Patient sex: F
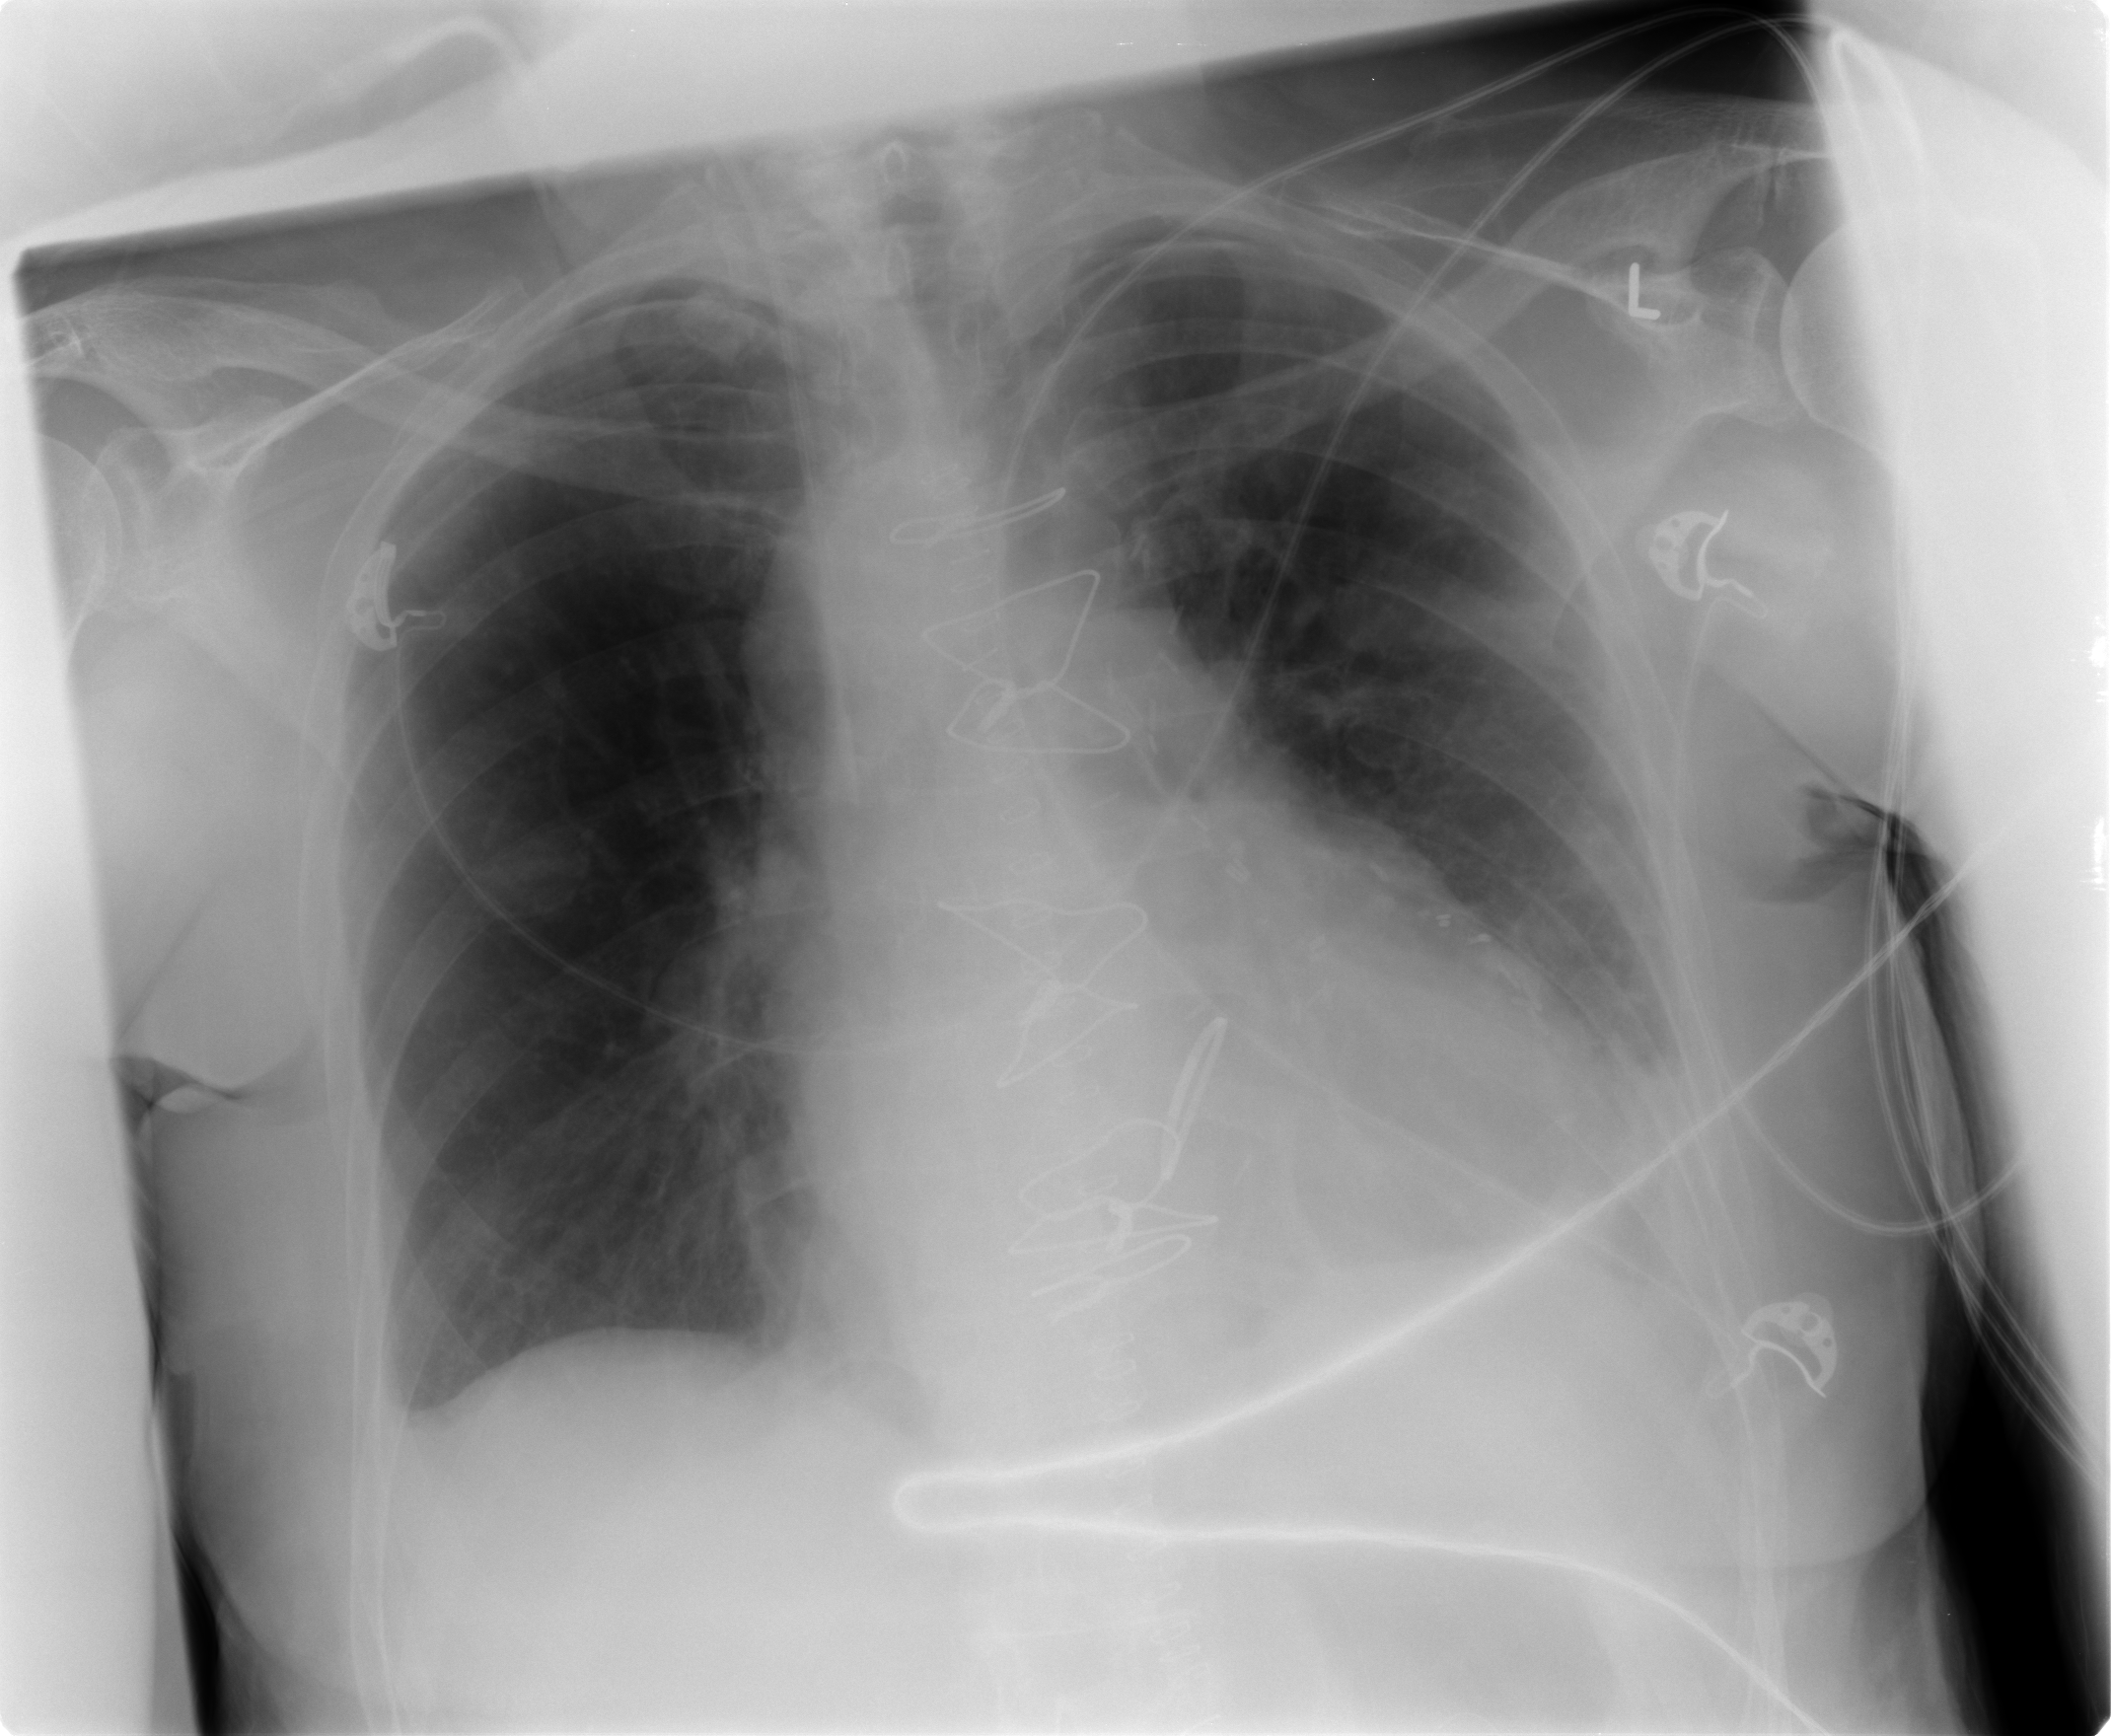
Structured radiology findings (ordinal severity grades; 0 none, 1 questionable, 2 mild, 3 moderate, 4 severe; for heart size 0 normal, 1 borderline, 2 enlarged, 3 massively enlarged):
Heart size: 2
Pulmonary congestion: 0
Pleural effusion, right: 1
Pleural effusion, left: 2
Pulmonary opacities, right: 0
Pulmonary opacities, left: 1
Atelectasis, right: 0
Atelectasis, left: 2